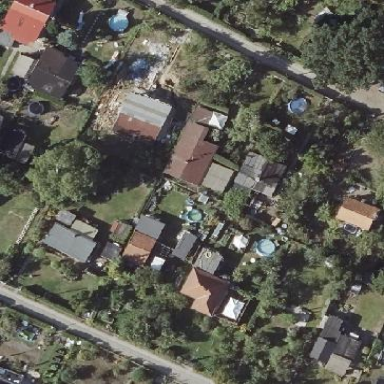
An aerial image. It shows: Plot in the allotments.